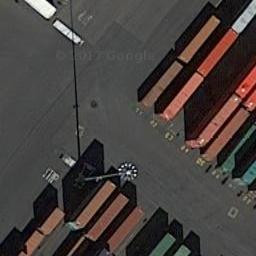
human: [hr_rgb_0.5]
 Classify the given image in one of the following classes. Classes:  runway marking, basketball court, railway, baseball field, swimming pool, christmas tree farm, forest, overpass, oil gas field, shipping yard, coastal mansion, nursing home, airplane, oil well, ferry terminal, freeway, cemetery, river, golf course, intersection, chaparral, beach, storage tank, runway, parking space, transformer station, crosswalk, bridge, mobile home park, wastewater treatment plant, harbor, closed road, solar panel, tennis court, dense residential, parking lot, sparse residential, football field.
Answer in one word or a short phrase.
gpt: shipping yard